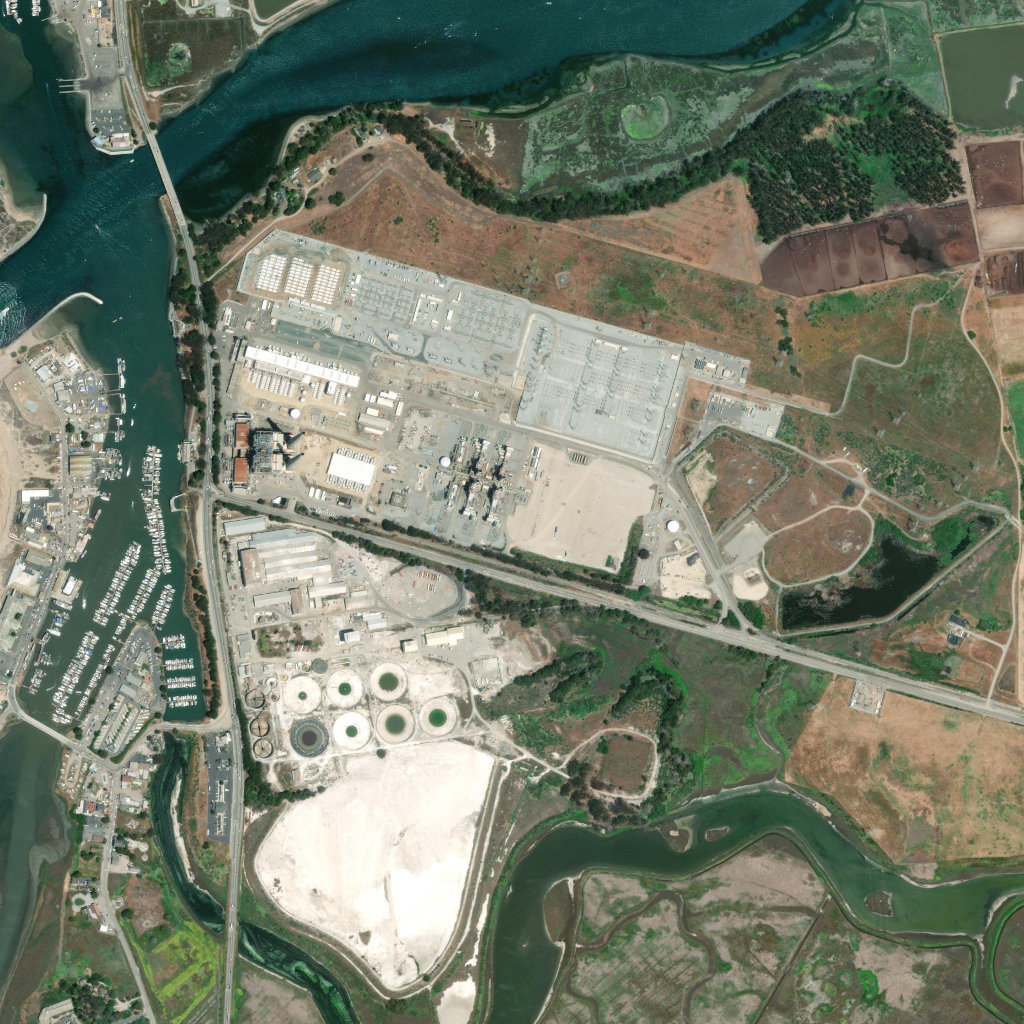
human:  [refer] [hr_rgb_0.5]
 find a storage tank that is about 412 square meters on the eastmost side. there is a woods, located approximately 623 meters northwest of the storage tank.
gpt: <box>[[64, 50, 66, 52, 0]]</box>